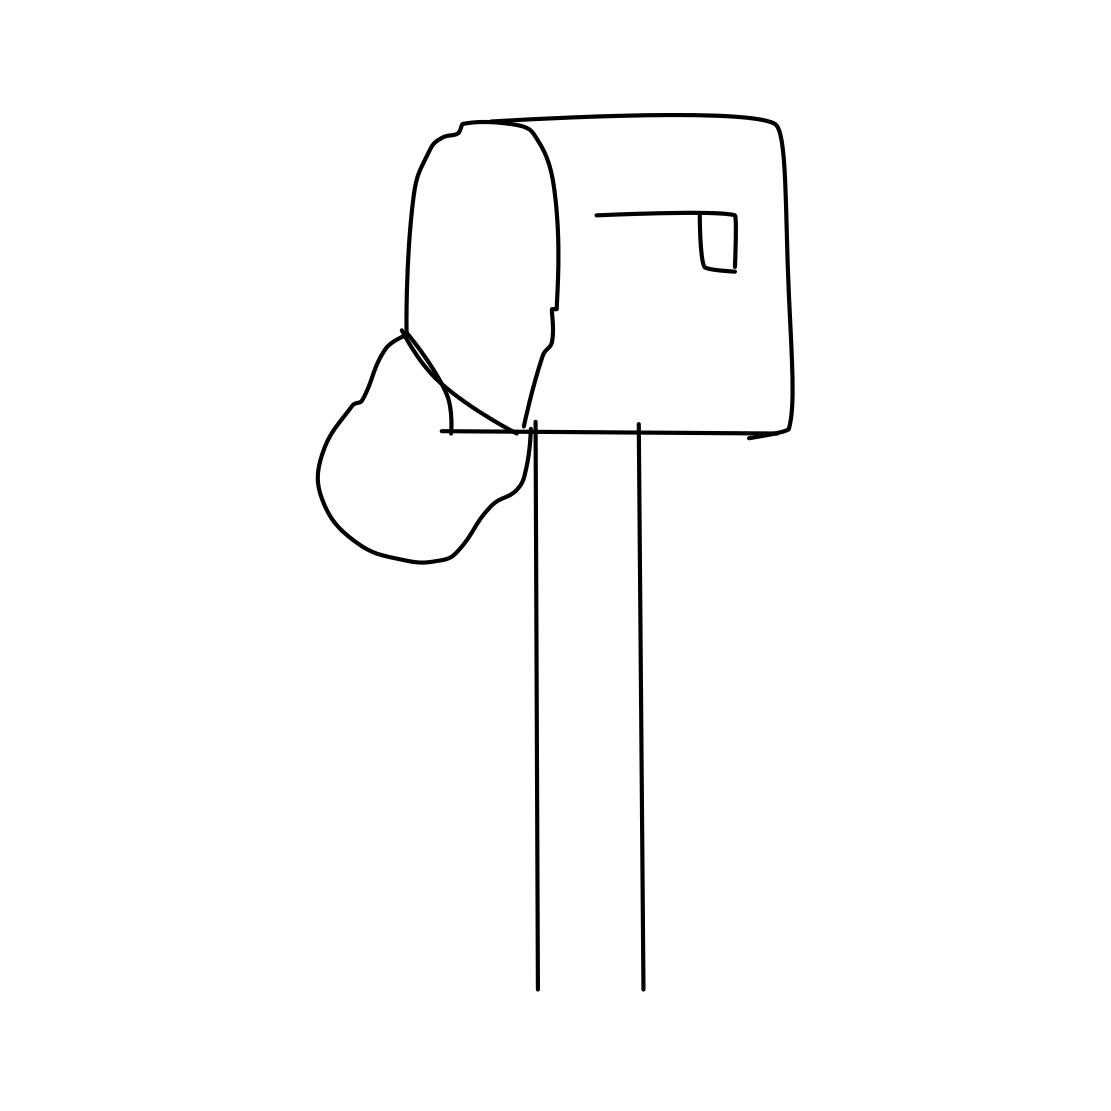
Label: mailbox